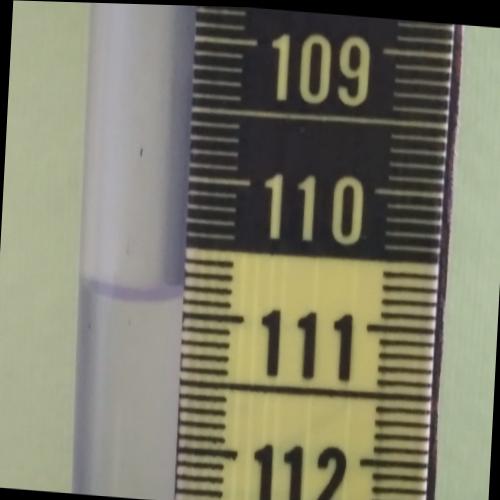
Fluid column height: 110.9 cm